Question: I'm trying to use jquery-chosen plugin on simple select code
'''
<select class="chosen-select">
<option value="a">a</option>
<option value="b">b</option>
<option value="c">c</option>
</select>
'''
Turn it on in js file
'''
$(document).ready(function() {
$(".chosen-select").chosen({no_results_text: "Oops, nothing found!", allow_single_deselect: true})
});
'''
And my select field looks different from fields on jquery-chosen site examples:

What am i doing wrong? Not adding any css to this field?
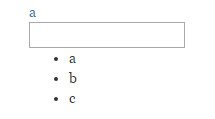
Answer: Looks like you are referencing the css file as a script, it needs to be a css link:
'''
<link rel="stylesheet" href="[path to file]chosen.css" />
'''
or
'''
<link rel="stylesheet" href="[path to file]chosen.min.css" />
'''
point is to reference where the css or min.css file is. based on your comment it might be
'''
<link rel="stylesheet" href="/static/chosen.css" />
'''